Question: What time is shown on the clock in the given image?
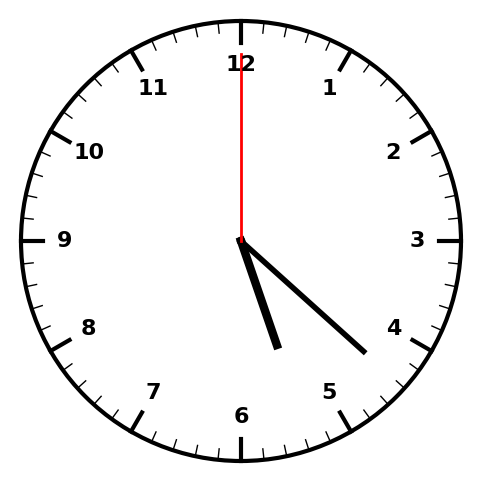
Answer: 05:22:00